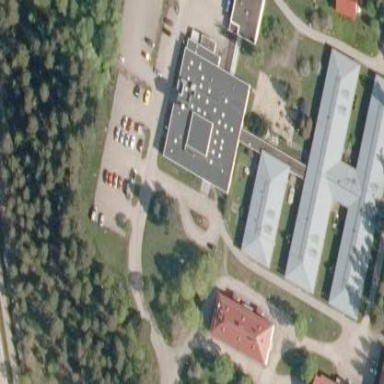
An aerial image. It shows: Hospital building.